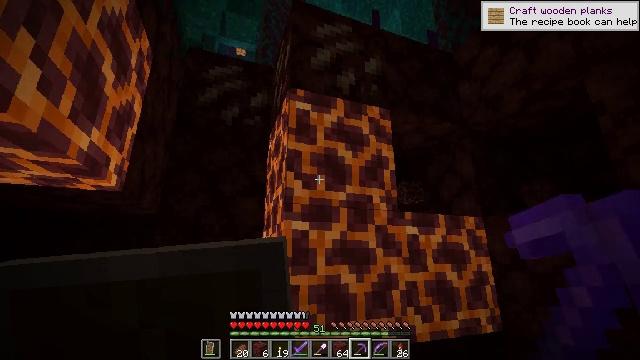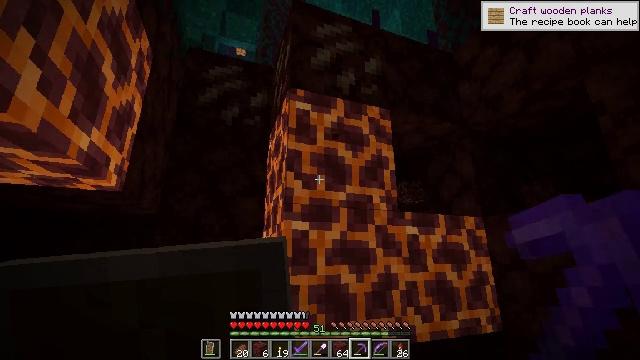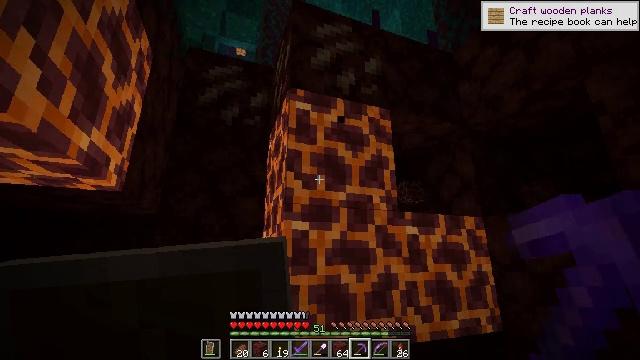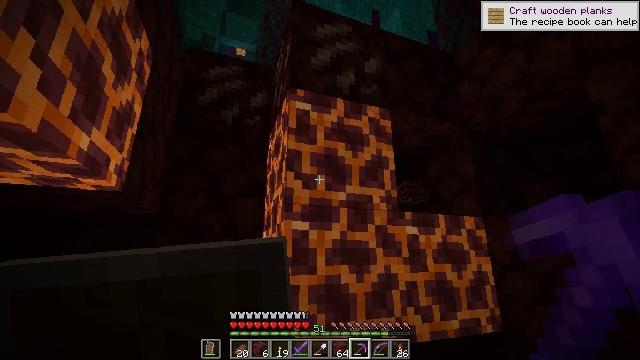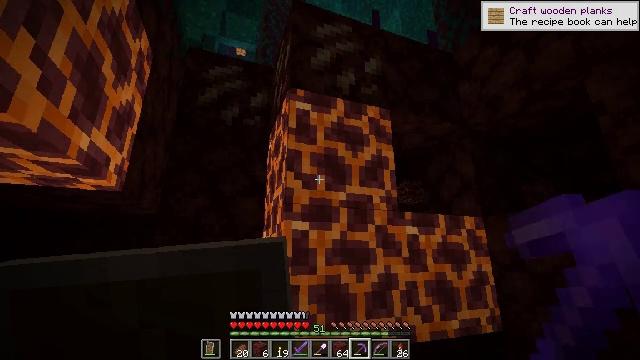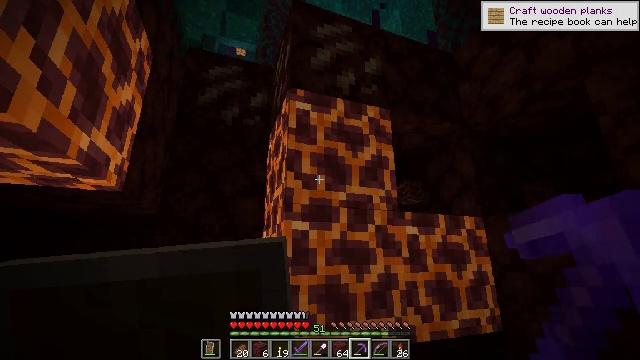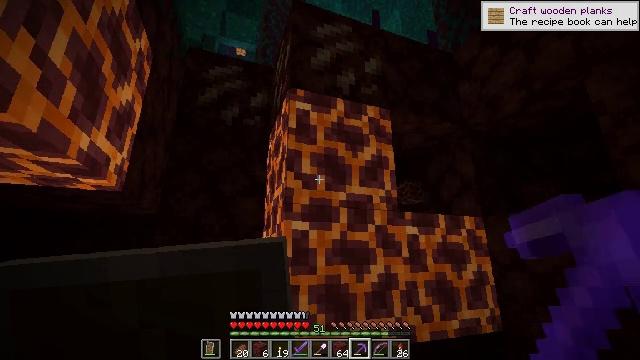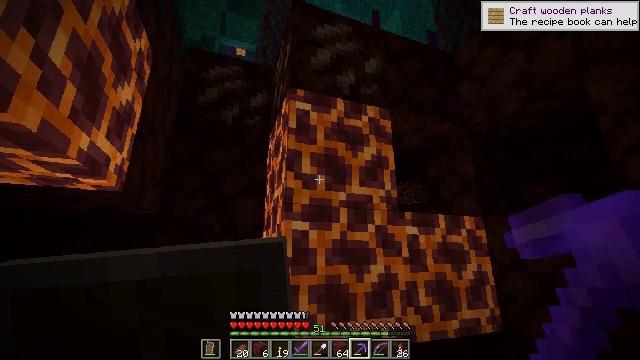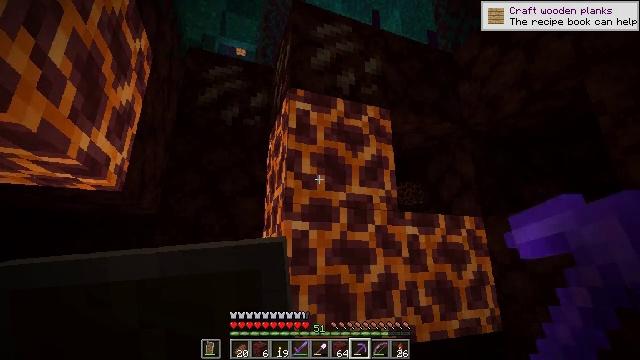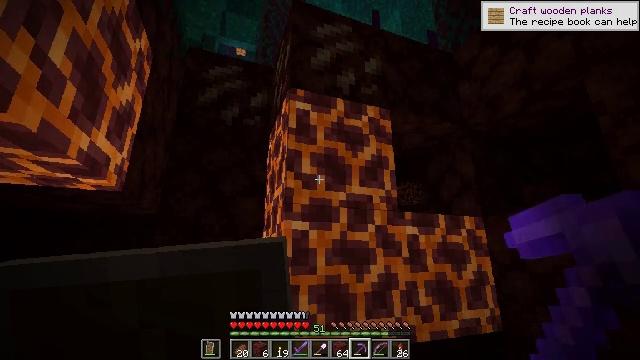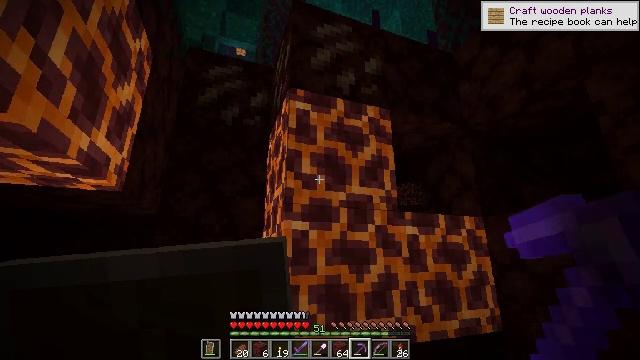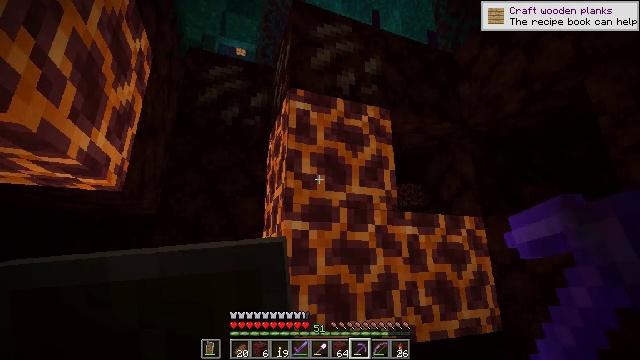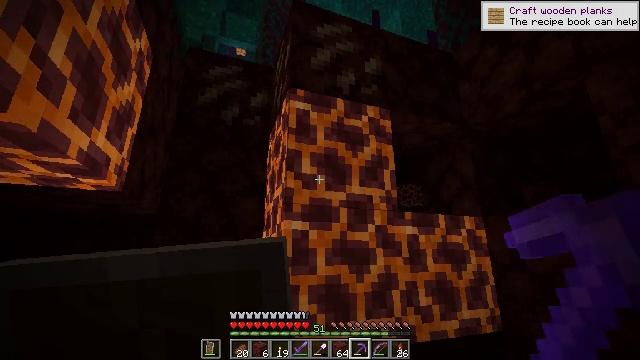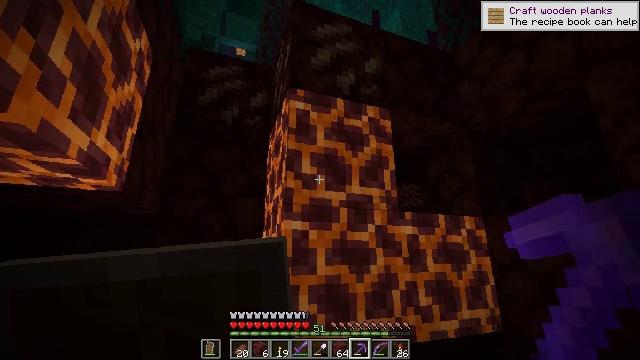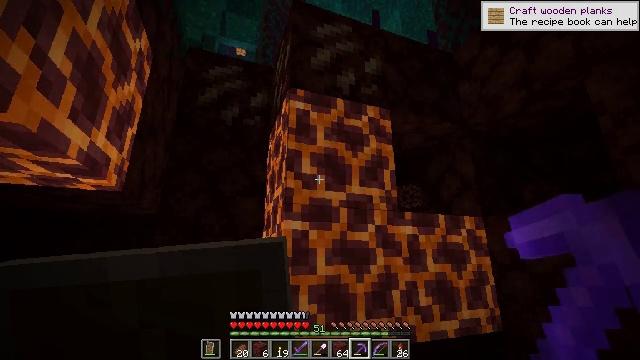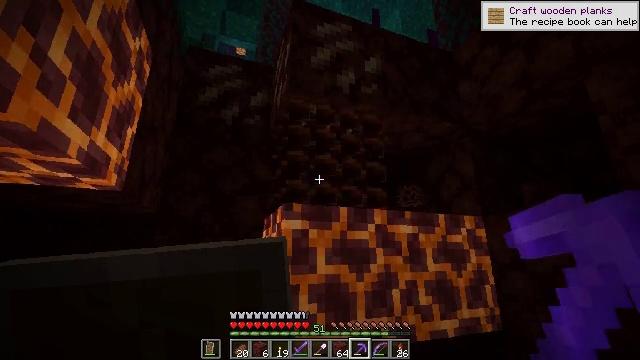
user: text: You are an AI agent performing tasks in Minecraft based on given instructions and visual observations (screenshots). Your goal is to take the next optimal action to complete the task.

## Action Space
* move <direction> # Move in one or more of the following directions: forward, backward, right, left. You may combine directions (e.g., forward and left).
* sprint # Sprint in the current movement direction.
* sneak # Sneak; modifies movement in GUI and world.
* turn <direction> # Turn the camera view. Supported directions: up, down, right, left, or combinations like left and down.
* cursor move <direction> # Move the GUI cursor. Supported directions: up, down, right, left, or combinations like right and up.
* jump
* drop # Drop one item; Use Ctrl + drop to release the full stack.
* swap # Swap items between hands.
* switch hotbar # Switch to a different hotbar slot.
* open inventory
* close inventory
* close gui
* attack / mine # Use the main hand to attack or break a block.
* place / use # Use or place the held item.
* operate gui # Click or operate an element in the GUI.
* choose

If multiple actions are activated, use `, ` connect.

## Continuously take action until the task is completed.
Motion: motion action
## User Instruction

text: Gather the magma block using a pickaxe.
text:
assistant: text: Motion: no_op
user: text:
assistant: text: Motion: no_op
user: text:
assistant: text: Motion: no_op
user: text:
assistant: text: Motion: no_op
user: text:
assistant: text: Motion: no_op
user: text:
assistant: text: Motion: no_op
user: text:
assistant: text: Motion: no_op
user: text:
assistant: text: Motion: no_op
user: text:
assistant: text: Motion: no_op
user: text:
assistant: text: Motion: no_op
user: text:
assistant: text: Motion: no_op
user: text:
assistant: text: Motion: no_op
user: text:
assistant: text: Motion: no_op
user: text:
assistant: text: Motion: no_op
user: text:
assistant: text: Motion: attack / mine
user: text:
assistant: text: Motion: turn right and down, attack / mine
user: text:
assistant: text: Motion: turn down
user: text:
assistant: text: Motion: turn right and down
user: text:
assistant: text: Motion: turn right and down
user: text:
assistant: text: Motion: turn right
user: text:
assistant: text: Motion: no_op